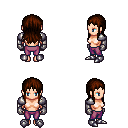
a pixel art fantasy rpg character, female body template, human, light skin, steel arm armor, magenta pants, brown unkempt hairstyle, metal gloves, metal boots, four views (front, back, left, right), 2x2 character sprite sheet, small pixel art, hard edges, no anti-aliasing